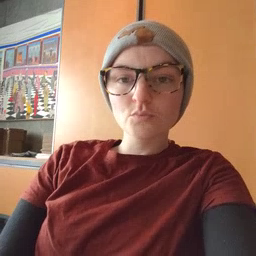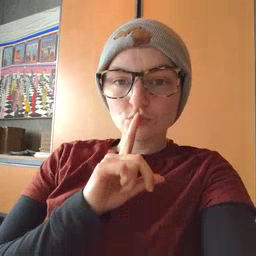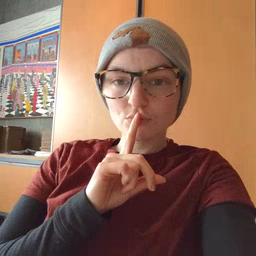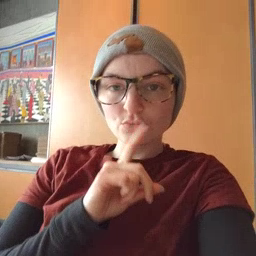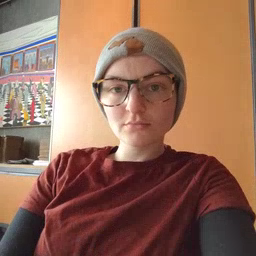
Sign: shhh